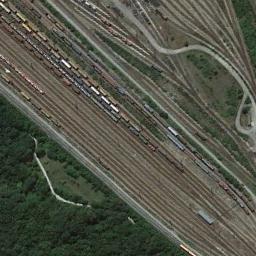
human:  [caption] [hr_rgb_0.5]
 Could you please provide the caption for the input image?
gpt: Both sides of the railway are neat trees .

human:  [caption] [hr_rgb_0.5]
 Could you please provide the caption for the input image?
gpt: The railway is next to some trees .

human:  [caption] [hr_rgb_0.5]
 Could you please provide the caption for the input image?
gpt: These railways have some trains of different colors on the tracks and a forest is on one side of the railways .

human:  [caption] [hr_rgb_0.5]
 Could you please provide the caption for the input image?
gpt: There are many trains on the railway .

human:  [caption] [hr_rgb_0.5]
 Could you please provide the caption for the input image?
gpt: There are many green trees beside the railway with some trains .